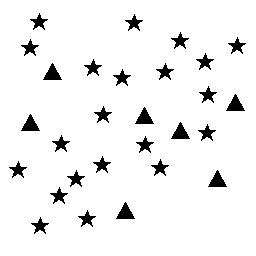
Squares: 0
Triangles: 7
Stars: 21
Total shapes: 28